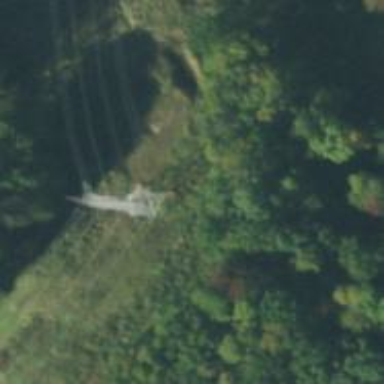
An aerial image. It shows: Lattice structure tower used for power transmission.